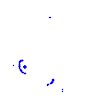
Particle: proton